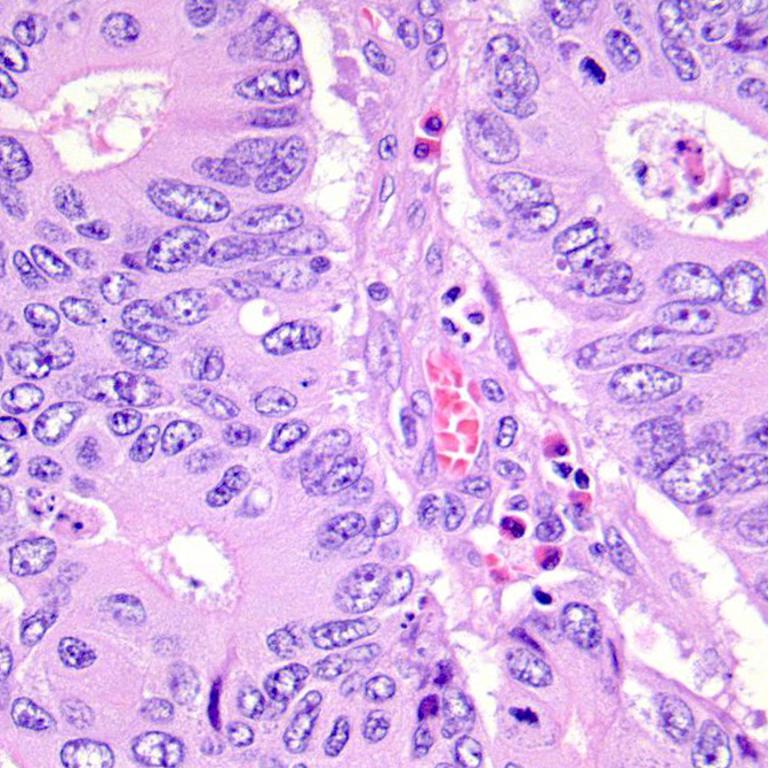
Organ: colon
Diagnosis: adenocarcinomas